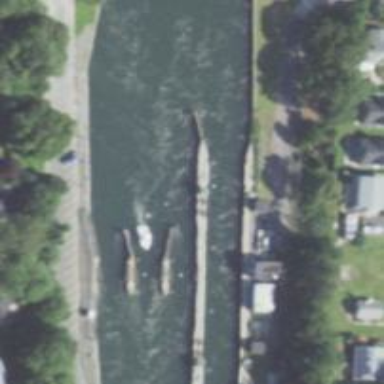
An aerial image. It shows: Lock gate along waterway.